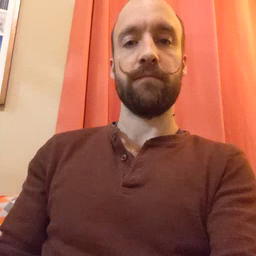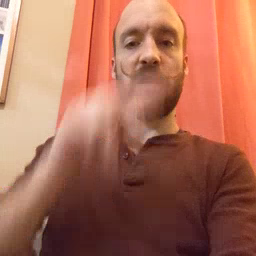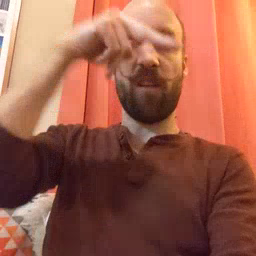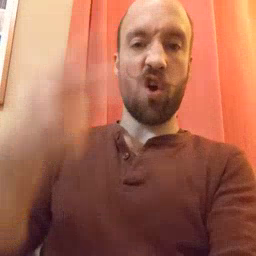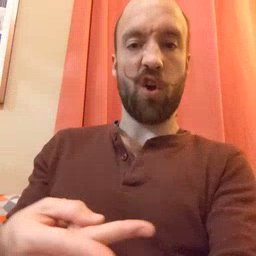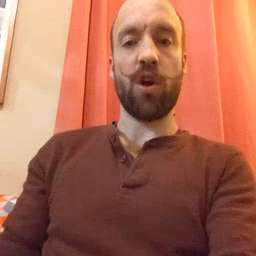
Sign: fall